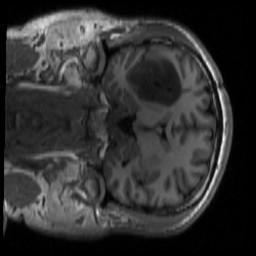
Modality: T1w
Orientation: coronal
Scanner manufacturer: siemens
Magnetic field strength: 1.5 T
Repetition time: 2.4 s
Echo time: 0.00398 s